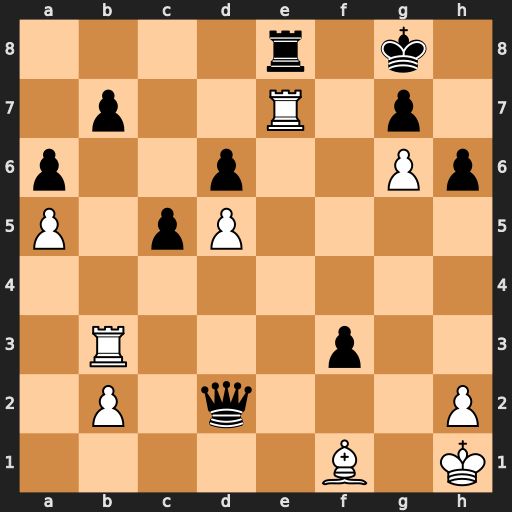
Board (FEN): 4r1k1/1p2R1p1/p2p2Pp/P1pP4/8/1R3p2/1P1q3P/5B1K
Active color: w
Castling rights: -
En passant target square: -
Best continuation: Rxe8#